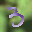
Label: 3